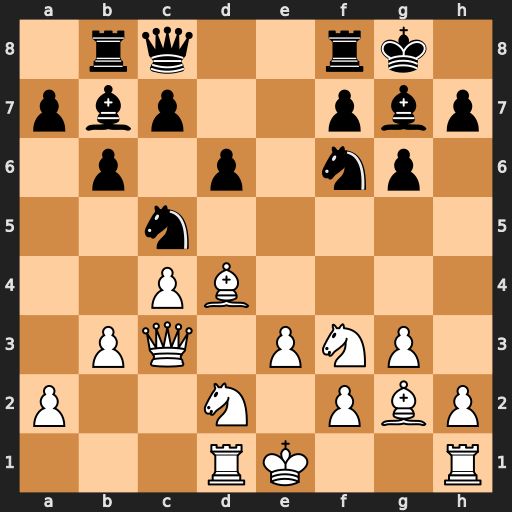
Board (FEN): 1rq2rk1/pbp2pbp/1p1p1np1/2n5/2PB4/1PQ1PNP1/P2N1PBP/3RK2R
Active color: w
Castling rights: K
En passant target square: -
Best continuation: Bxf6 Bxf6 Qxf6